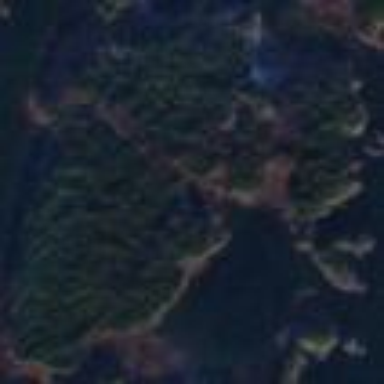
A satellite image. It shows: Island covered in forest.